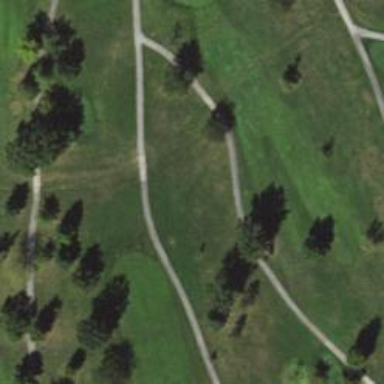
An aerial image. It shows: Service road used as golf cart path.